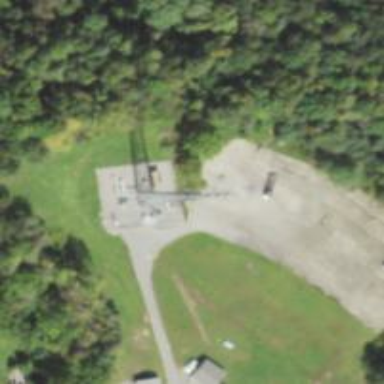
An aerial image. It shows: Man-made mast used for communication purposes.